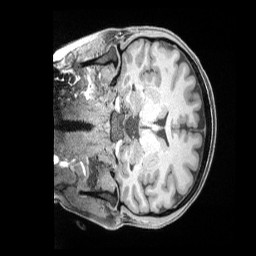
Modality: T1w
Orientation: coronal
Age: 38
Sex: female
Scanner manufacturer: siemens
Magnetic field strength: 3 T
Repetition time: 2 s
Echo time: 0.00211 s